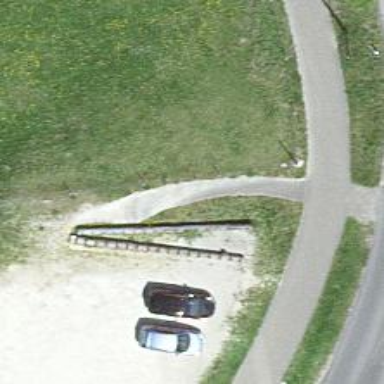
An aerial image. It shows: Gravel path with excellent visibility for trails.